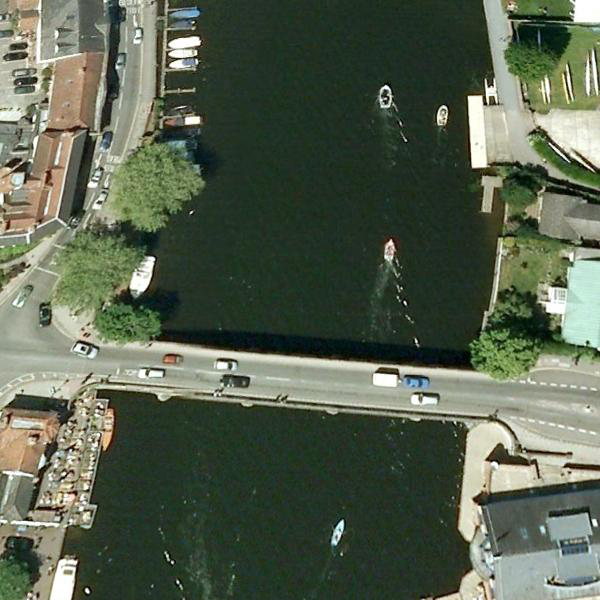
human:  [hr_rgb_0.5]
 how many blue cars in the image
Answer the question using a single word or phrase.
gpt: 1